Question: I have a website being built that uses Ajax to create a list of suggestions for an ASP.NET autocomplete combo box. I have gotten it to populate correctly, however when I run the site it looks like this:

I have moved the combo box to the bottom of the table and the drop down elements are still displayed with a gap approx. the size of three entries below where I would expect it to be displayed. Any help would be appreciated.
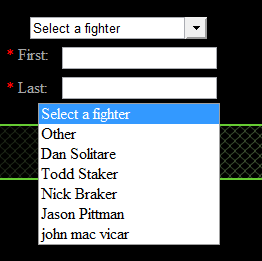
Answer: the problem was that it turns out the combo box was in a div with the position set to relative, which messes with the positioning of the the div that Ajax puts the drop-down-list in.
Removing the the positioning element from the div fixed the problem just fine.